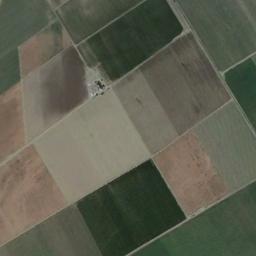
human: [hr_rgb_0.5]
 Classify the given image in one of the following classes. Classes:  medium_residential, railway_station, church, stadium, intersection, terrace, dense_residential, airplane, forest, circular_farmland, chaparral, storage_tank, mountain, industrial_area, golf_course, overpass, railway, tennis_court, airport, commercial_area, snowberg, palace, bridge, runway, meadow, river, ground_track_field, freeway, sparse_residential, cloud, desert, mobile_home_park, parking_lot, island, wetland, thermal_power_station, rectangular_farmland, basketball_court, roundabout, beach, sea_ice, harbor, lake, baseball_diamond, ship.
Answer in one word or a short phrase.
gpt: rectangular_farmland